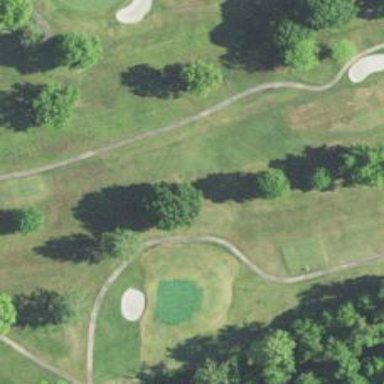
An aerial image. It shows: Service road designated as golf cart path.